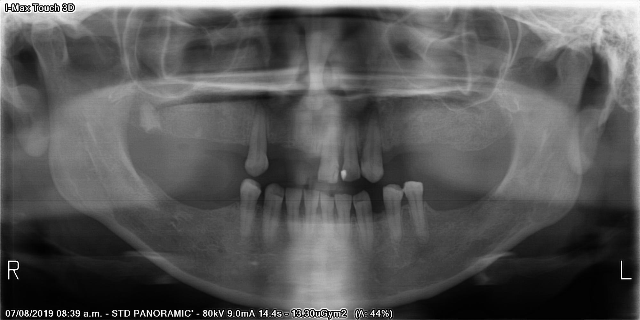
adult